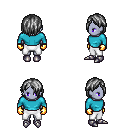
a pixel art fantasy rpg character, female body template, dark elf, purple skin, teal long-sleeve shirt, white pants, gray bangs hairstyle, gold gloves, metal boots, four views (front, back, left, right), 2x2 character sprite sheet, small pixel art, hard edges, no anti-aliasing